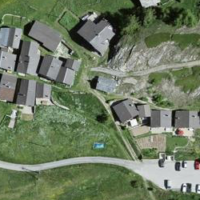
EUNIS habitat code: 24
Species observed at this site:
Campanula glomerata